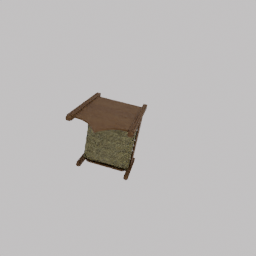
Label: furniture